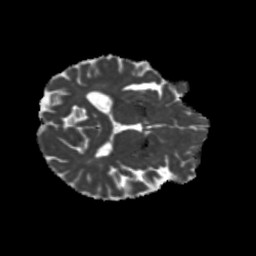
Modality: MD
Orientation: axial
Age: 60
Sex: male
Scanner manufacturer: siemens
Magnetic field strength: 3 T
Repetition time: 5.25 s
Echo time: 0.08 s